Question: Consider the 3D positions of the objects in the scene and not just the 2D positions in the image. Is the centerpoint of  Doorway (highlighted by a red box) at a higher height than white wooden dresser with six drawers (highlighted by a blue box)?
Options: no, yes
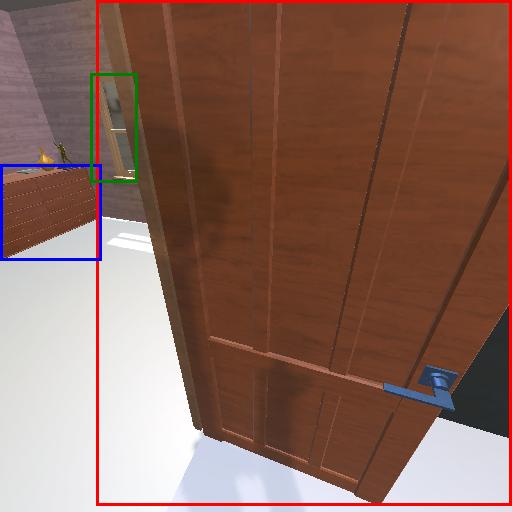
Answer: no